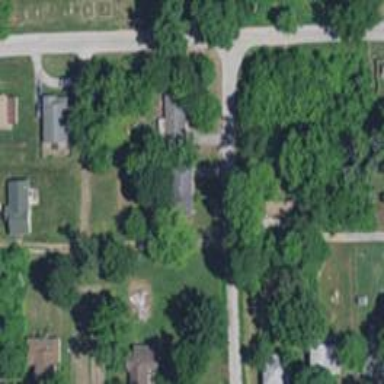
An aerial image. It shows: Alley classified as service road.